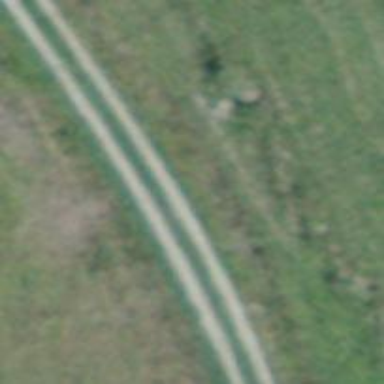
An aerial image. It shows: Track with grade2 tracktype.